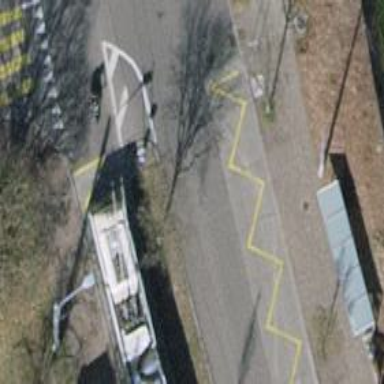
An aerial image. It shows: Bus stop for trolleybuses with designated stop position for public transport.